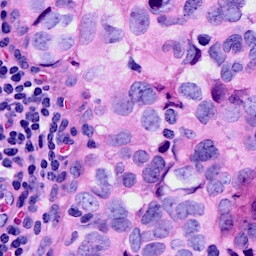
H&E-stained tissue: Breast